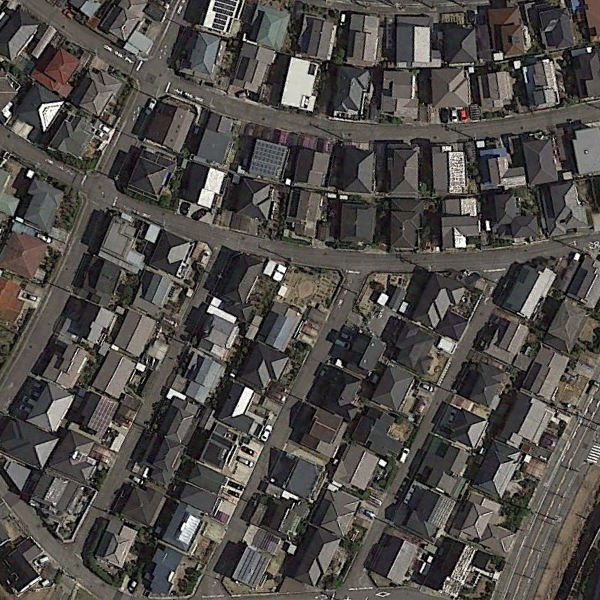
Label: DenseResidential